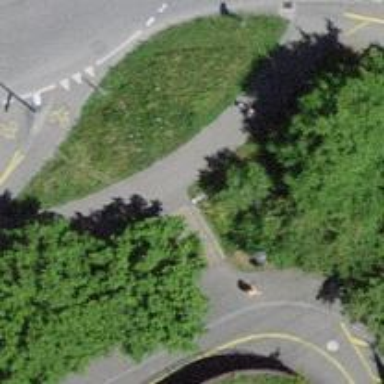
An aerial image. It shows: Set of steps on the road.